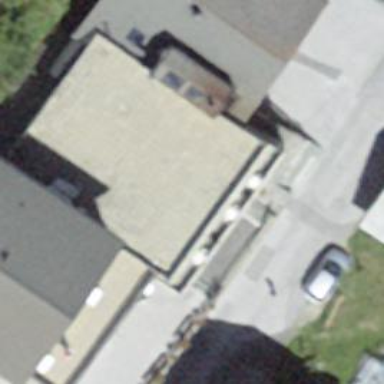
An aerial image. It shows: Convenience shop.